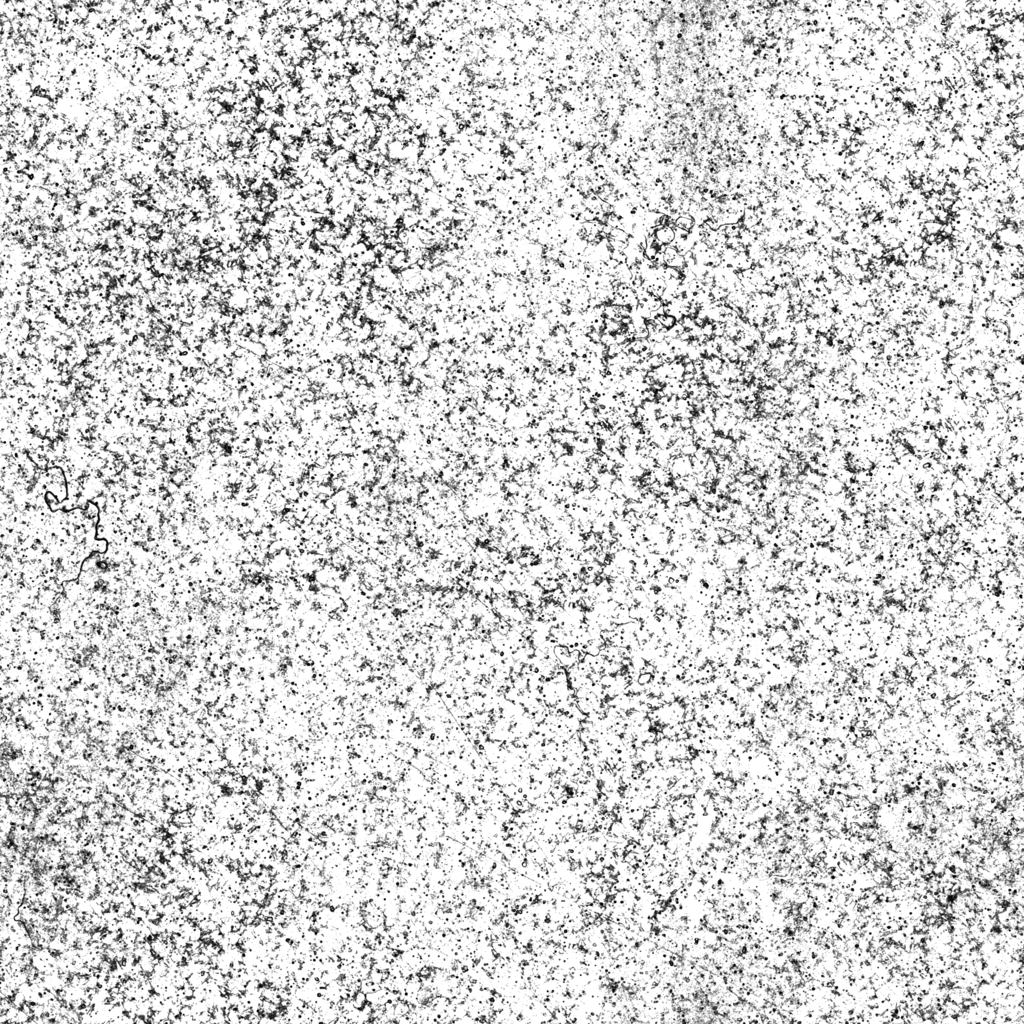
Texture map type: Metalness